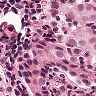
Metastatic tissue present: yes